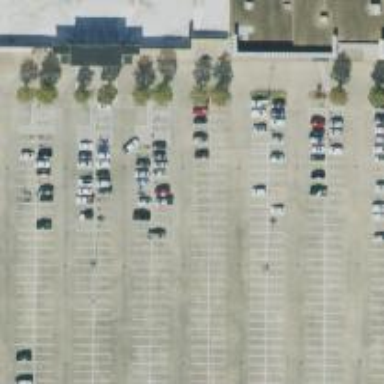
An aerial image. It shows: Parking space.